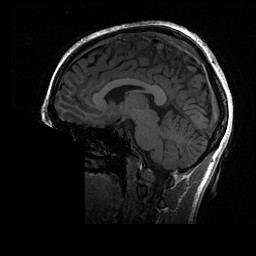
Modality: T1w
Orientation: axial